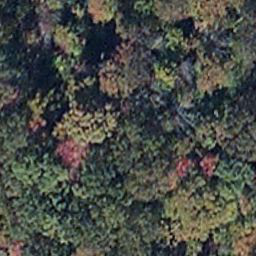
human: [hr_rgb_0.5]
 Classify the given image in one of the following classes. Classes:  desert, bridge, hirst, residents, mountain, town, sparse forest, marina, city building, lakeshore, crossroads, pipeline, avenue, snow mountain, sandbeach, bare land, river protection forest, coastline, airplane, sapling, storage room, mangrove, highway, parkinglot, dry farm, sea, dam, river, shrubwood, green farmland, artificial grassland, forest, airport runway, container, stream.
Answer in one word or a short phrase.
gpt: mangrove